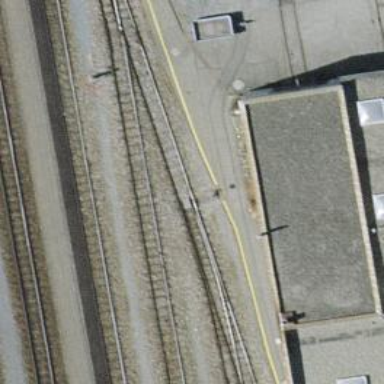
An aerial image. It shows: Railway switch.